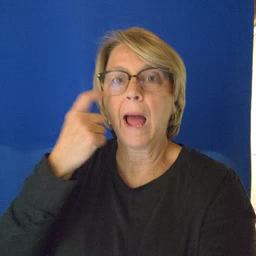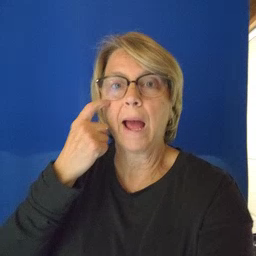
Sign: eye